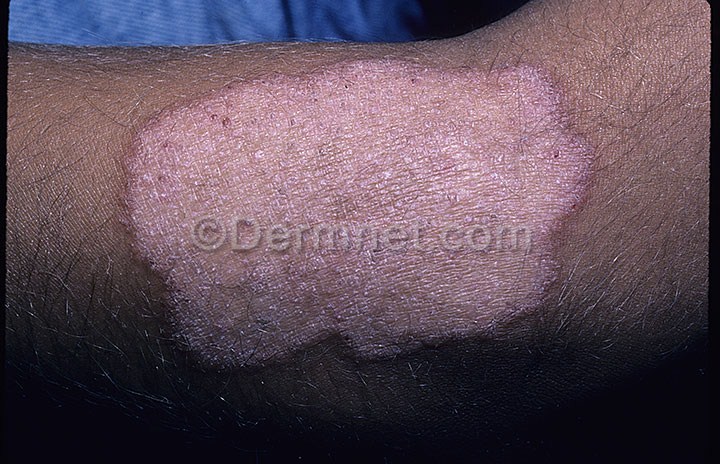
Disease: Tinea Ringworm Candidiasis and other Fungal Infections